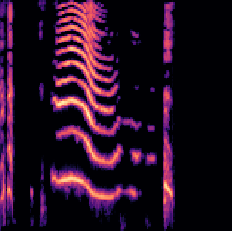
Sound class: Baby cry